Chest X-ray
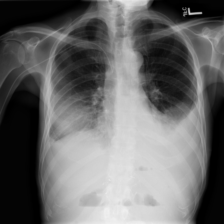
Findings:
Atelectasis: positive
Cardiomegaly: negative
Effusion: positive
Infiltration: positive
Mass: positive
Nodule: positive
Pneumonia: negative
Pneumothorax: negative
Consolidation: positive
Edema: negative
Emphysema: negative
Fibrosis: negative
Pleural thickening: negative
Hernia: negative